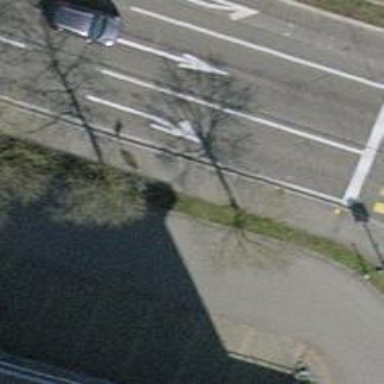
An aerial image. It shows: Bus stop with platform for public transport.